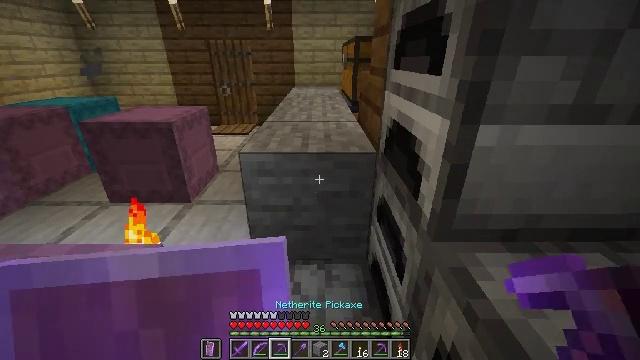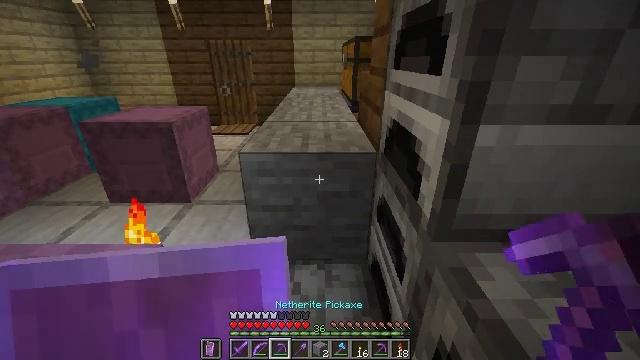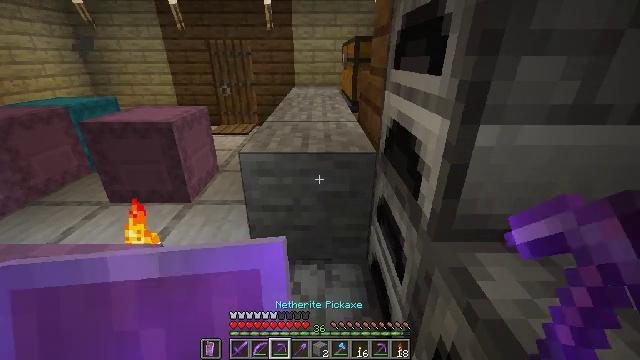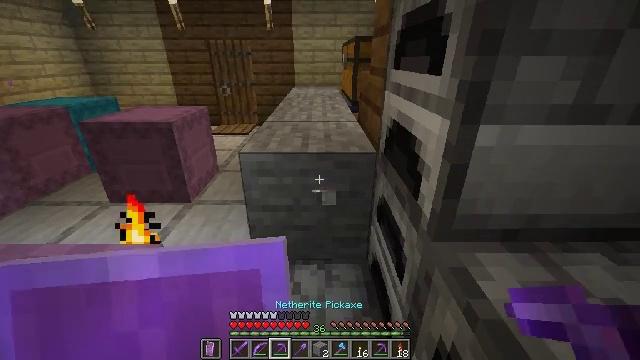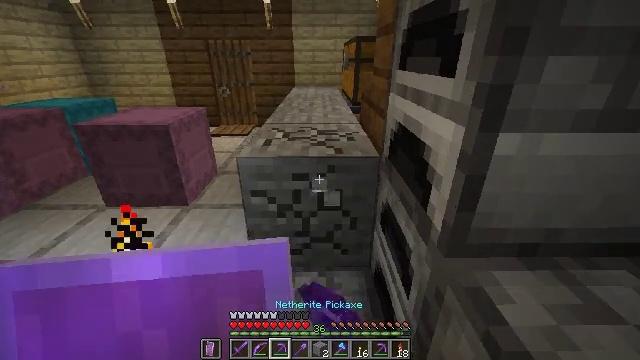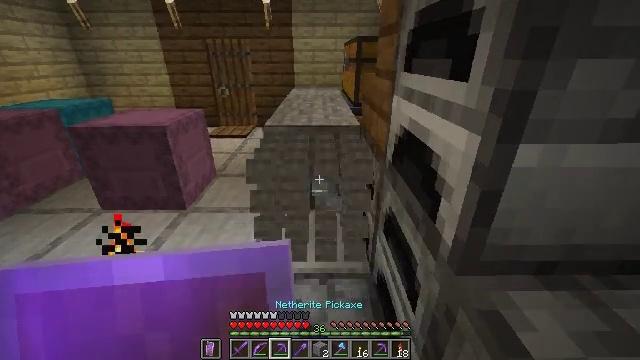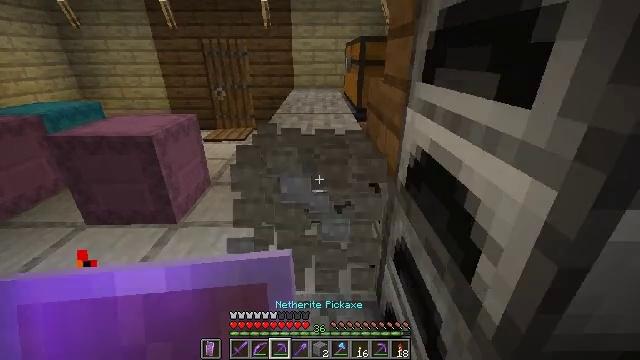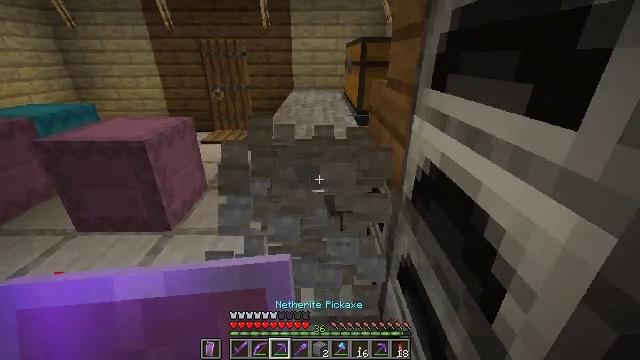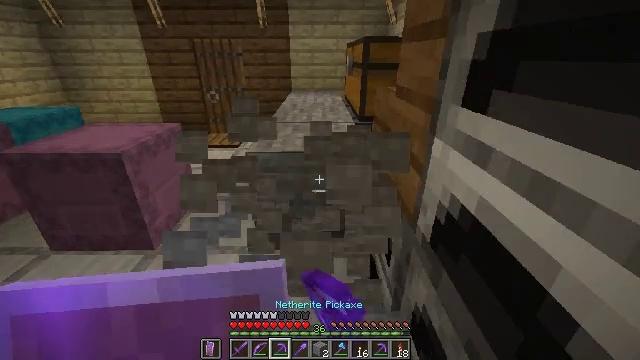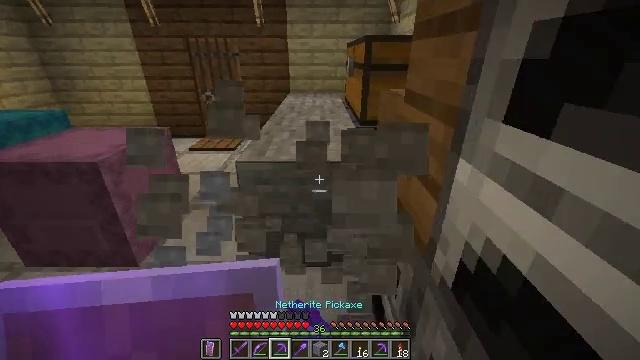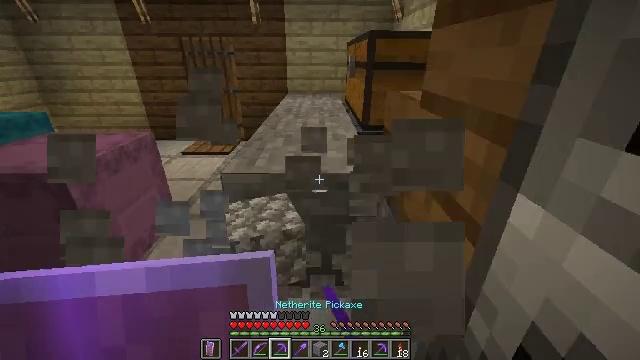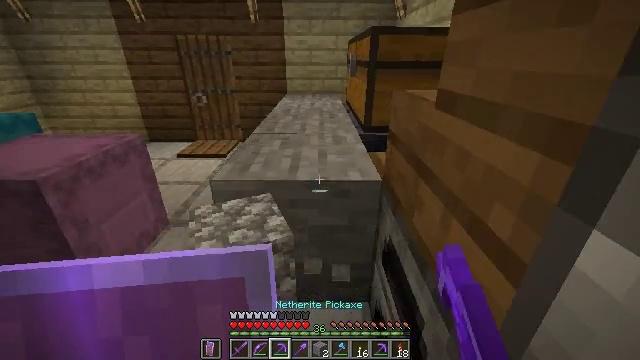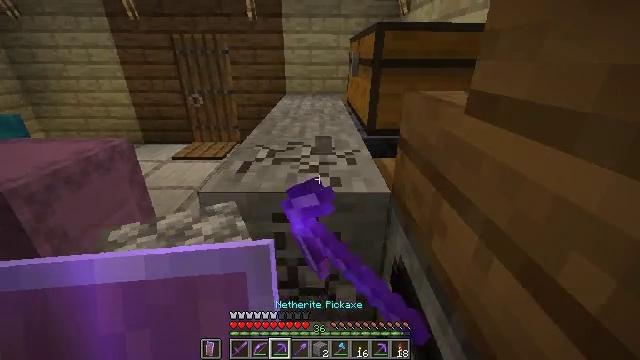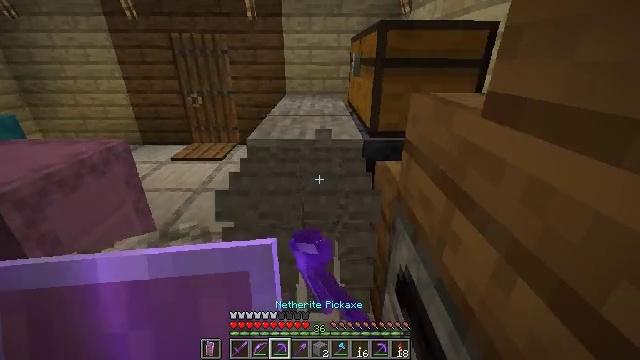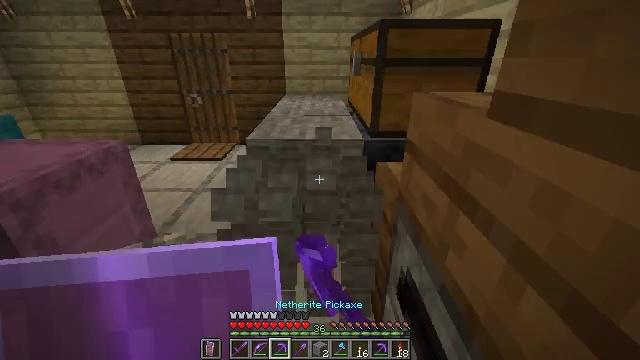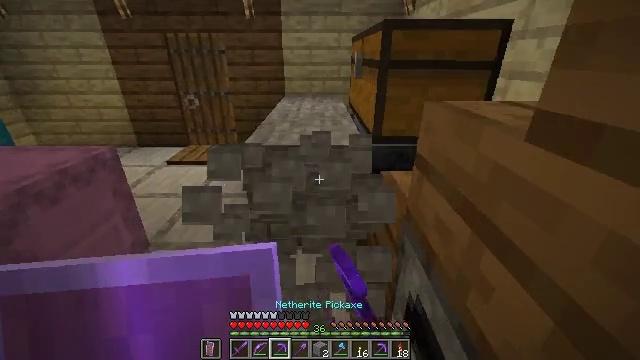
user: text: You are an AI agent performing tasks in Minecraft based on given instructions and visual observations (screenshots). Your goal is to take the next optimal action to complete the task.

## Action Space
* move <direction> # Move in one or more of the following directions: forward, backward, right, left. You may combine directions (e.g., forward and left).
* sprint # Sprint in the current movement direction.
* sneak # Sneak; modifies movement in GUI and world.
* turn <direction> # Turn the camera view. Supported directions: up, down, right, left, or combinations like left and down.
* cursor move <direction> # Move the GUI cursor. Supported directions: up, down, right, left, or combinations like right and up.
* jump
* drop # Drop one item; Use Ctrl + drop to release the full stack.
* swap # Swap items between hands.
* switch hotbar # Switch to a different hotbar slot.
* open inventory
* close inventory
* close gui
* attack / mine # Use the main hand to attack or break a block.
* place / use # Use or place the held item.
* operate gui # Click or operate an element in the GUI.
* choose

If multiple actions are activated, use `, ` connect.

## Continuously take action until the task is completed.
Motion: motion action
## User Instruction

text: Mine stone underground.
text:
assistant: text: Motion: no_op
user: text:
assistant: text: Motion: no_op
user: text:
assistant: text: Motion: attack / mine
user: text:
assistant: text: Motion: move forward, attack / mine
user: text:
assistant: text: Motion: move forward, attack / mine
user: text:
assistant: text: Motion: move forward, attack / mine
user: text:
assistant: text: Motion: move forward, attack / mine
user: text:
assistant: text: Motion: move forward, attack / mine
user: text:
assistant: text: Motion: move forward, attack / mine
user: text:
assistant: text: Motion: move forward, attack / mine
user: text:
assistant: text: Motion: move forward, attack / mine
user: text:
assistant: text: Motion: attack / mine
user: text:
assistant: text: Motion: attack / mine
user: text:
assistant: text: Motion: move forward, attack / mine
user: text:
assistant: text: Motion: move forward, attack / mine
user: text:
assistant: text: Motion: move forward, attack / mine
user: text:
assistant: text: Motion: move forward, attack / mine
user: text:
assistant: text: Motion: move forward, attack / mine
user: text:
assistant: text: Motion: attack / mine
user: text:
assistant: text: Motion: attack / mine
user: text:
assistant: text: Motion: attack / mine
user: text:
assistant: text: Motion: attack / mine
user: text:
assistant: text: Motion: attack / mine
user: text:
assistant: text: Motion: move forward, attack / mine
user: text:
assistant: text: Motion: move forward, attack / mine
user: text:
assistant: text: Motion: move forward, attack / mine
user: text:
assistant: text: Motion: move forward, attack / mine
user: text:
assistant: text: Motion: move forward, attack / mine
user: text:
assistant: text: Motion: attack / mine
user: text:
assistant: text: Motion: attack / mine